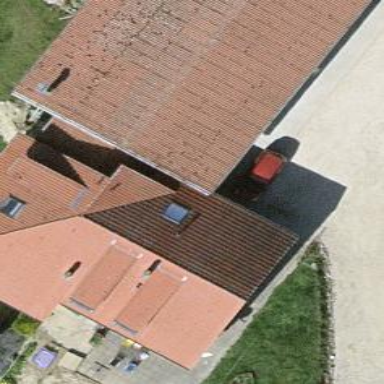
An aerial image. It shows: Farm building with gabled roof.